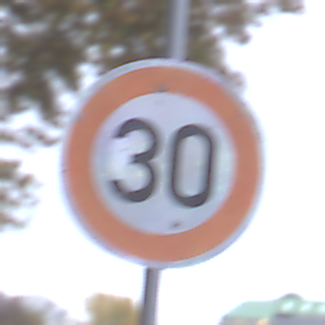
Verkehrszeichen: Geschwindigkeit30
Umgebung: Outdoor, Urban
Tageszeit: MorningAfternoon
Wetter: Overcast
Licht: Natural
Jahreszeit: NotSpecified
Kontrast: LowContrast